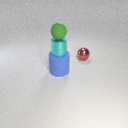
small green rubber sphere above small cyan metal cylinder